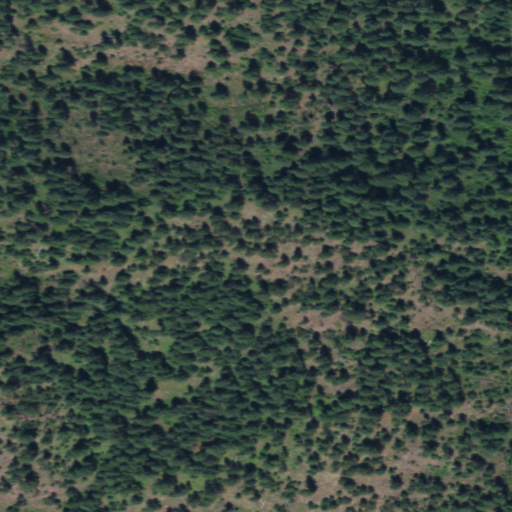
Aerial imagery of mountain in Washington named Round Mountain containing only evergreen forest